Question: I'm buidling a site with DjangoCMS 3.1, using a mix of traditional Django Models with fields and DjangoCMS placeholders. This is fine in principal, but it doesn't really allow for a clean workflow for the site administrators as they have to edit half of a model in the more traditional admin interface, and then the placeholder via the front-end editor interface. As I don't really need the full front-end-editing interface to simplify things such I wanted to convert all of the fields defined as PlaceHolderField's into HTMLFields.
Having done this I am having problems accessing the CMSplugins from within CKEditor in the admin interface; the appropriate button shows up in CKEditor, but the drop down menu is empty:

This is my (simplified) model description:
'''
class Project(models.Model):
start_date = models.DateField('Start Date', blank=True, null=True)
end_date = models.DateField('End Date', blank=True, null=True)
subtitle = models.CharField('Sub Title', max_length=512, blank=True, null=True)
contents = HTMLField('Contents')
'''
Admin declaration:
'''
class ProjectAdmin(FrontendEditableAdminMixin, reversion.VersionAdmin):
fieldsets = [
(None,
{'fields':
[
'title',
'type',
'start_date',
'end_date',
'subtitle',
'summary',
'contents',
]
}
),
('Meta Information',{
'classes': ('collapse',),
'fields':
[
'slug',
'legacy_id',
'created_date',
'modified_date',
],
}
)
]
frontend_editable_fields = (
'title',
'start_date',
'end_date',
'lead_image',
'subtitle',
'summary',
'contents'
)
'''
Settings.py
'''
CKEDITOR_SETTINGS = {
'language': '{{ language }}',
'toolbar_HTMLField': [
['Undo', 'Redo'],
['cmsplugins', '-', 'ShowBlocks'],
['Format', 'Styles'],
['TextColor', 'BGColor', '-', 'PasteText', 'PasteFromWord'],
['Maximize', ''],
'/',
['Bold', 'Italic', 'Underline', '-', 'Subscript', 'Superscript', '-', 'RemoveFormat'],
['NumberedList', 'BulletedList', 'Blockquote', '-', 'Table'],
['Source']
],
'skin': 'moono',
}
'''
I've tried declaring CMS_PLACEHOLDER_CONF inside of settings.py just in case:
'''
CMS_PLACEHOLDER_CONF = {
'contents': {
'name' : 'Contents',
'plugins': ['TextPlugin', 'PicturePlugin', 'VideoPlugin', 'LinkPlugin'],
'text_only_plugins': ['LinkPlugin'],
'default_plugins':[
{
'plugin_type':'TextPlugin',
'values':{
'body':'<p></p>'
},
},
],
'child_classes': {
'TextPlugin': ['PicturePlugin', 'VideoPlugin', 'LinkPlugin'],
},
'parent_classes': {
'LinkPlugin': ['TextPlugin'],
},
}
}
'''
Looking at the source that shouldn't affect it, only the definition of PlaceHolderFields. I've tried adding the PlaceholderAdminMixin to the admin class declaration as well.
I'm accessing the admin interface via modal dialogs launched via '{% render_model project 'contents' %}' so to some extent it is within the DjangoCMS context, but it's not using the full front end interface.
Is this even possible? That is can I access the DjangoCMS Plugins via CKEditor in the Django Admin interface, without reverting to using the PlaceholderField/ full Front end editing interface?
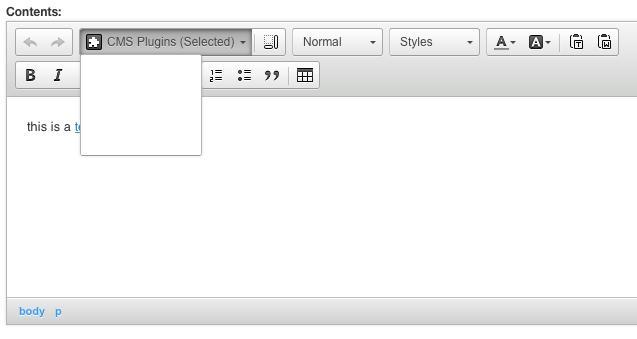
Answer: The supported way to do this is to use 'PlaceholderField' (where you're trying to use 'HTMLField'.
See <URL> for more information.